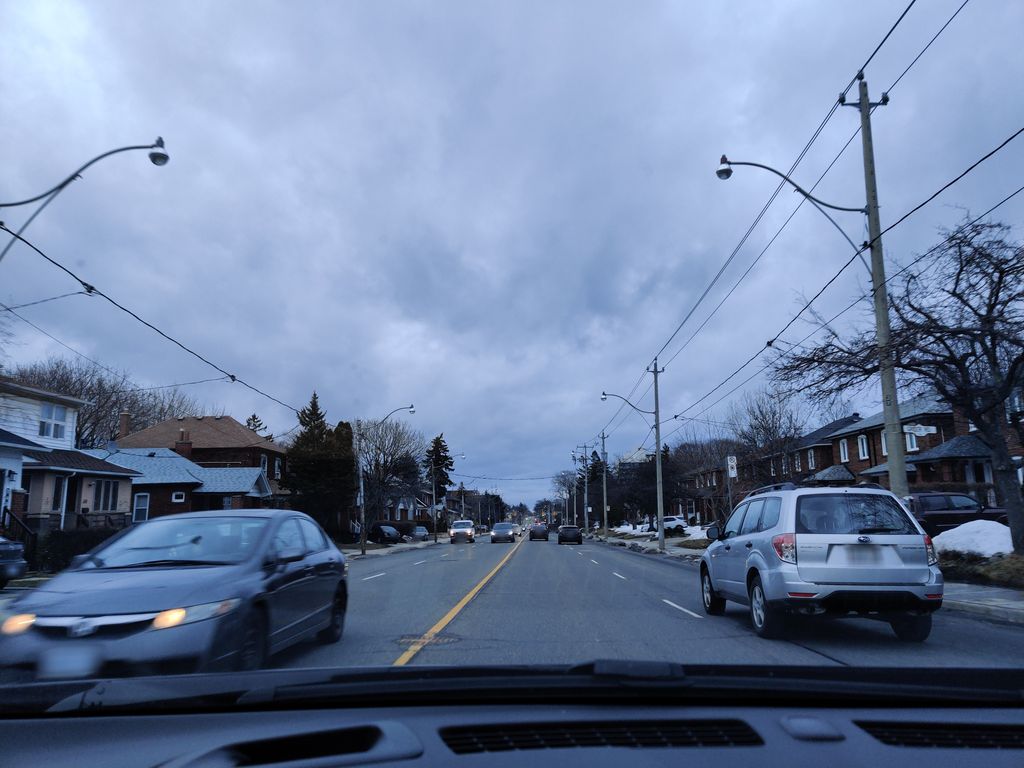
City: toronto